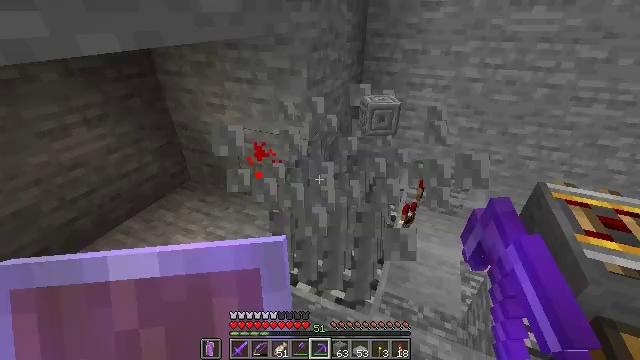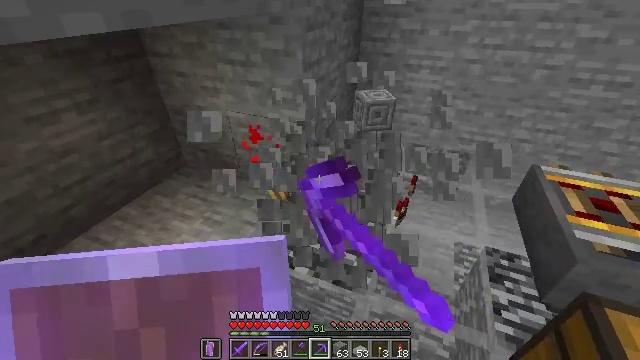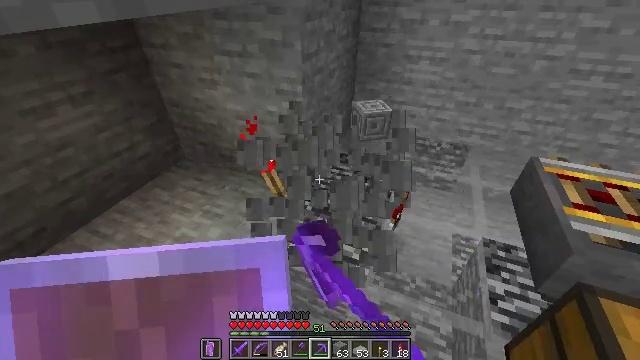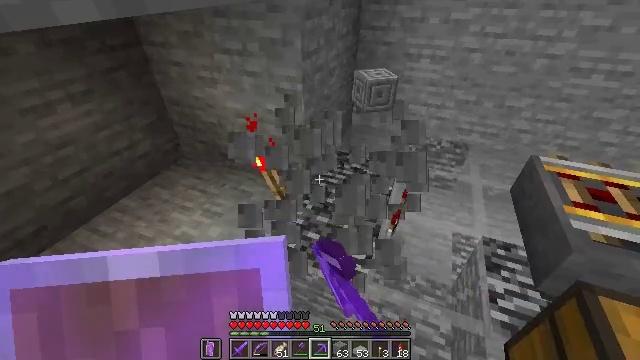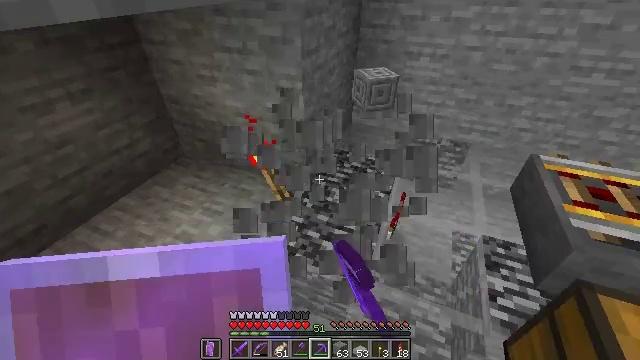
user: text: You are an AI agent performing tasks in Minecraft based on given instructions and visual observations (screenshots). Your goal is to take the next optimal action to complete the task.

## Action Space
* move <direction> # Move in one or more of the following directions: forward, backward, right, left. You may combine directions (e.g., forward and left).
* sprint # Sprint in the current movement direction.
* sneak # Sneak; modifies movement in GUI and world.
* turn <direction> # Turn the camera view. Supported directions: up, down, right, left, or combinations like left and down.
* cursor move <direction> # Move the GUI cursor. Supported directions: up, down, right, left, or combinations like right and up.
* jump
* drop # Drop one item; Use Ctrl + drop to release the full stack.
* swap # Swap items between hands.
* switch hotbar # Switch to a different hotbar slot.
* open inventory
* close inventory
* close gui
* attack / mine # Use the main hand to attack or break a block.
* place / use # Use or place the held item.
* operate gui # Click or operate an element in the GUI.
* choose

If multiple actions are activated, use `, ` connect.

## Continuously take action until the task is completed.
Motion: motion action
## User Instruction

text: Collect chiseled stone bricks for building.
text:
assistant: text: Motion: turn down, attack / mine
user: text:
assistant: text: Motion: turn down, attack / mine
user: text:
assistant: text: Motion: attack / mine
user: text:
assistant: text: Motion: attack / mine
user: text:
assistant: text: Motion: attack / mine